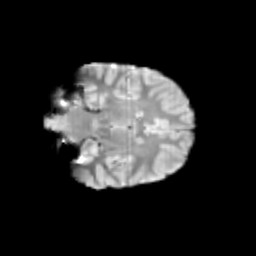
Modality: T2w
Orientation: coronal
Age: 9
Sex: male
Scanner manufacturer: siemens
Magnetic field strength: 3 T
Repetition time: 3.8 s
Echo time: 0.07 s